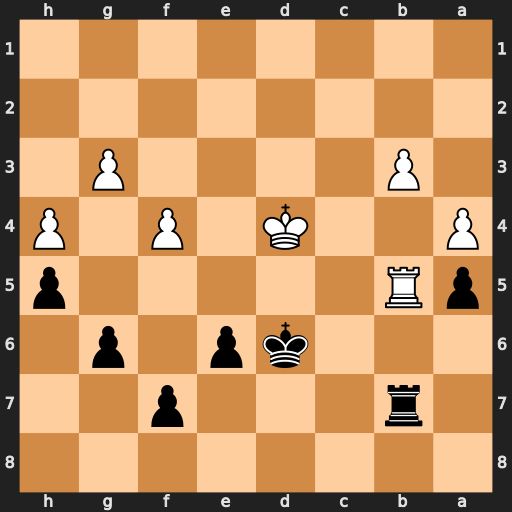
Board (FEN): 8/1r3p2/3kp1p1/pR5p/P2K1P1P/1P4P1/8/8
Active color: b
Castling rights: -
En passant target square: -
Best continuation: Rxb5 axb5 f6